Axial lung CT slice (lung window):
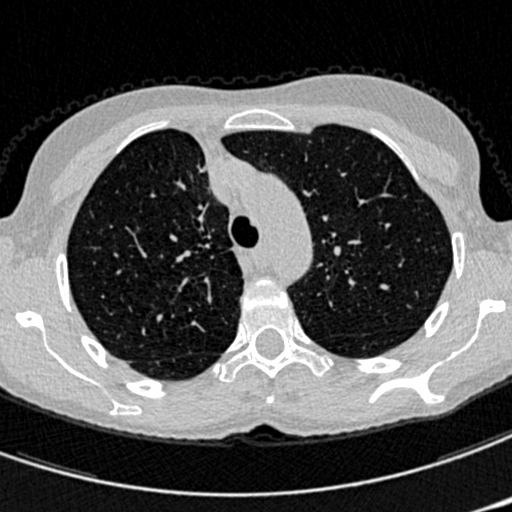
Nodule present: no